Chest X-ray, PA view. Patient: 58 years old, sex F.
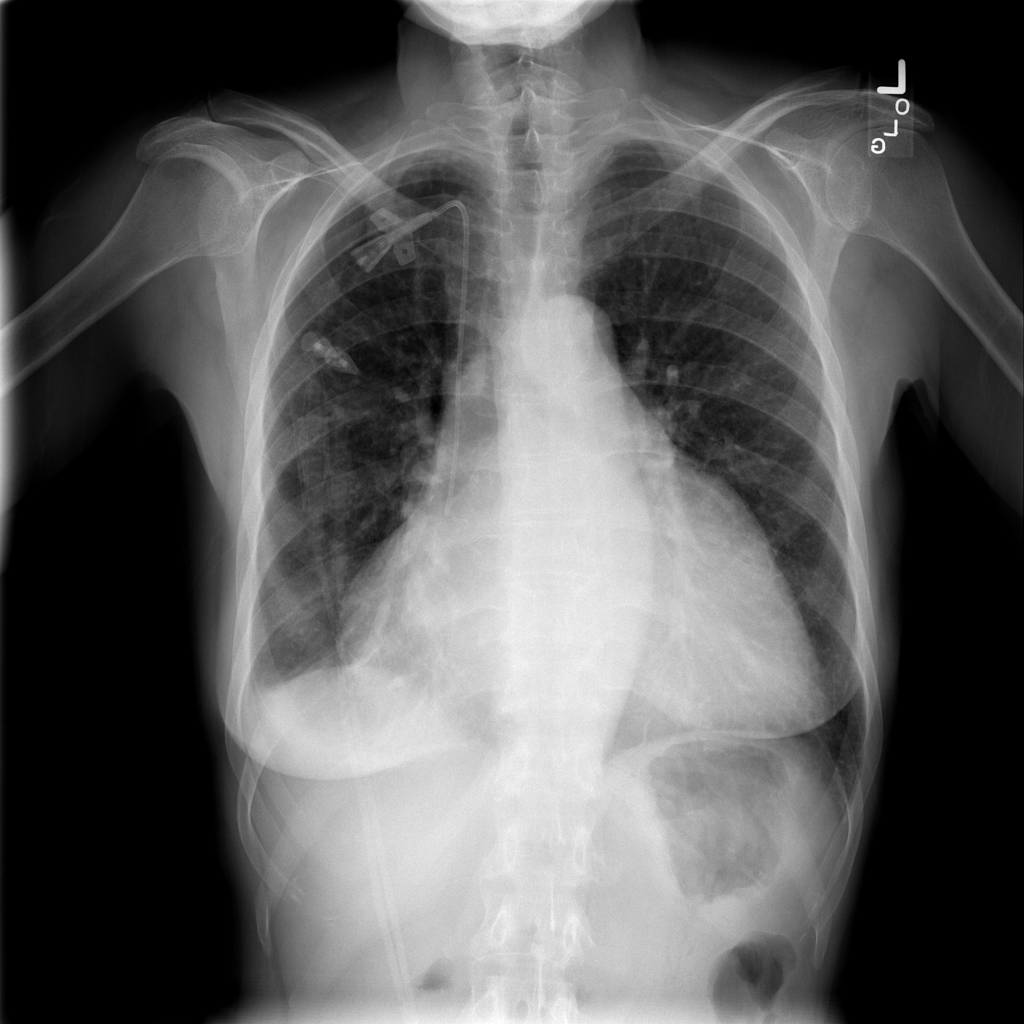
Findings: Atelectasis, Cardiomegaly, Effusion, Infiltration